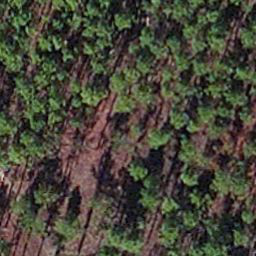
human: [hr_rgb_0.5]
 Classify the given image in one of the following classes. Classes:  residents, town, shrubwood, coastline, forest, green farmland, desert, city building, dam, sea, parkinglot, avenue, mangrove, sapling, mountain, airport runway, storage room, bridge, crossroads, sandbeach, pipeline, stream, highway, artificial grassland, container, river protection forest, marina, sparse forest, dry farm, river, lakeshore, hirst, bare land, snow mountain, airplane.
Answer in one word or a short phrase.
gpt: sapling